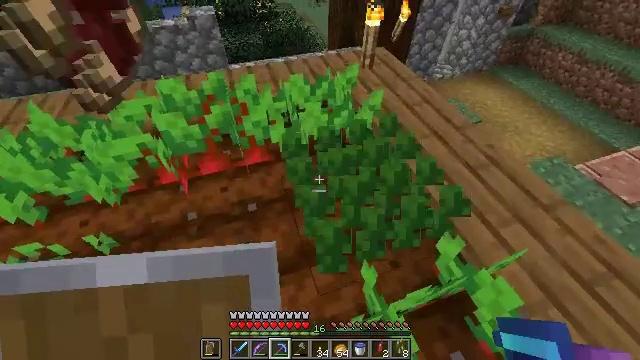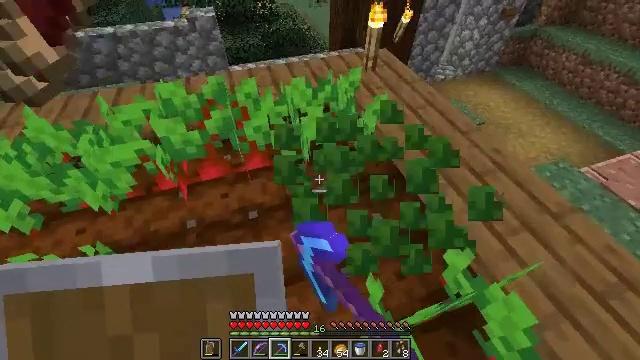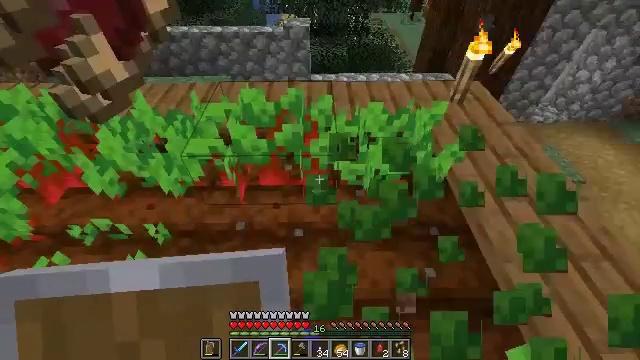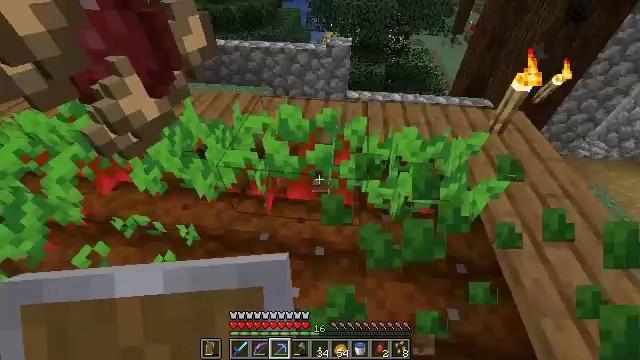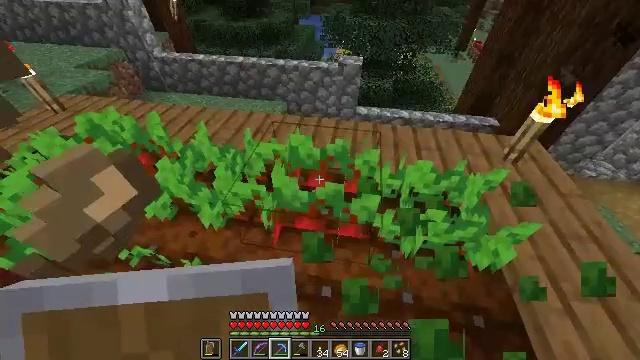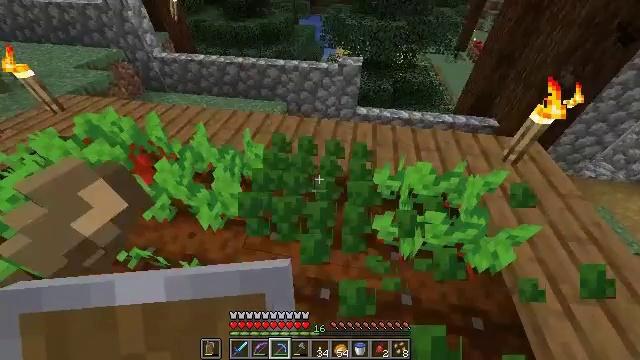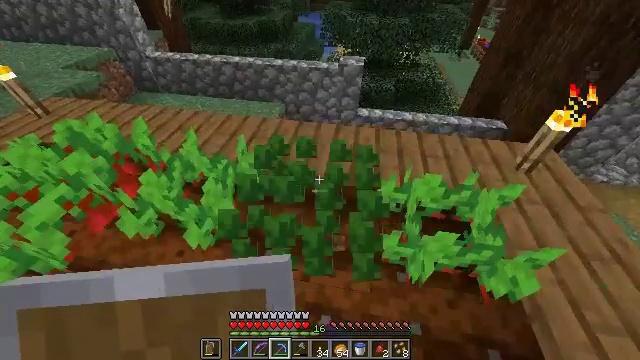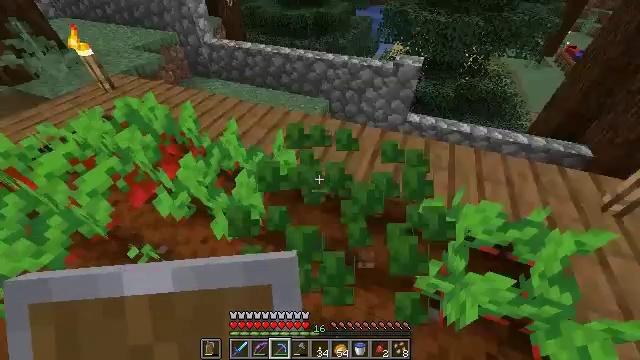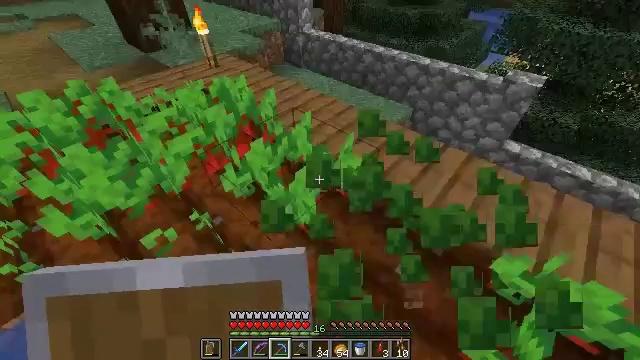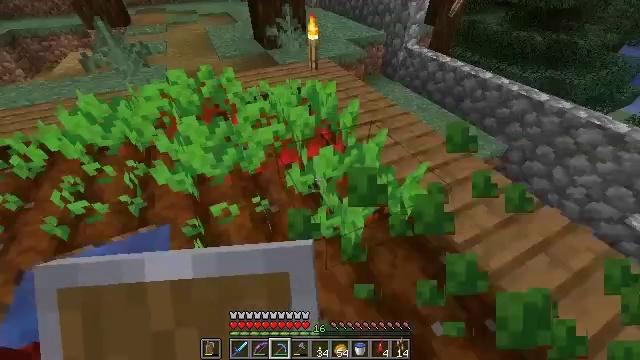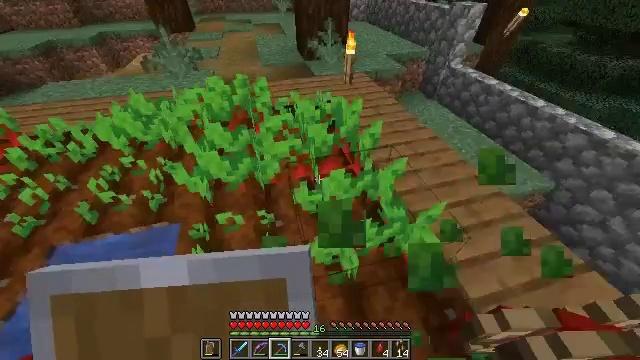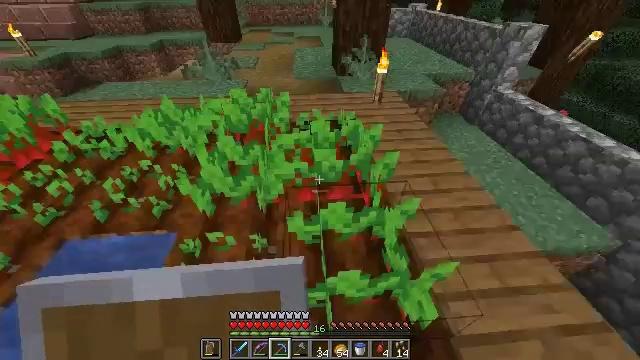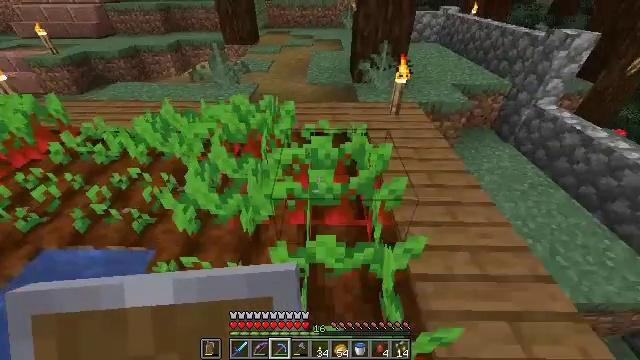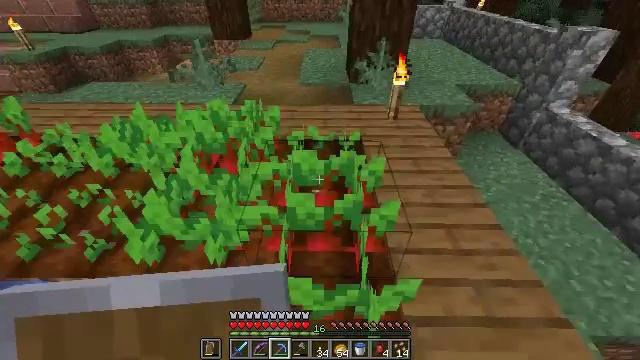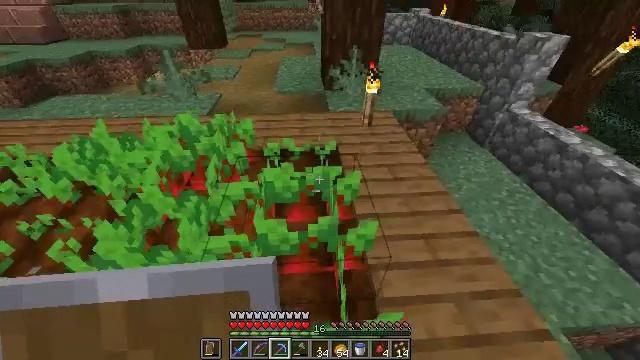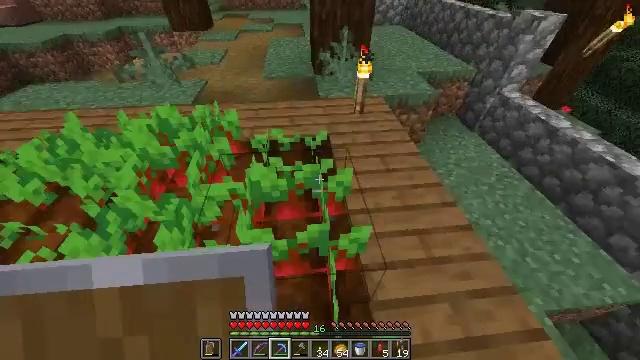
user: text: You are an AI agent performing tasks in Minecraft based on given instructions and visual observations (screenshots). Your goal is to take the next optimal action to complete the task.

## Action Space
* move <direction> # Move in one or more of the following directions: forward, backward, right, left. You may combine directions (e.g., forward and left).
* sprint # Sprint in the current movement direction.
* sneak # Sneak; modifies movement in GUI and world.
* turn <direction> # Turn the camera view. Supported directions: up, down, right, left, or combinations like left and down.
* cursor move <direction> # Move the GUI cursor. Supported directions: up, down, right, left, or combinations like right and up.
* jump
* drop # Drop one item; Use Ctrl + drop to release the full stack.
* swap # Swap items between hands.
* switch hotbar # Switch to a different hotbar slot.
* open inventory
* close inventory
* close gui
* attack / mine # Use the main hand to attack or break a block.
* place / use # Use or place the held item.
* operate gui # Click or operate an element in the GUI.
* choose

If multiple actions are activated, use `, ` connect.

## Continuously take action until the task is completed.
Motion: motion action
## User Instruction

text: Harvest beetroots from the farm.
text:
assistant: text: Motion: attack / mine
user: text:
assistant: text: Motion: move forward, turn left and up
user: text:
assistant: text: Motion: move forward, turn left and up
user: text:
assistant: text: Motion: move forward, turn left
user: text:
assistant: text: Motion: attack / mine
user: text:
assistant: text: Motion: attack / mine
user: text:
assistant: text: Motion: move forward, turn left
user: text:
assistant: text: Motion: move forward, turn left
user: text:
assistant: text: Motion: move forward and move right, turn left
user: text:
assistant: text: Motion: move forward and move right, turn left and up
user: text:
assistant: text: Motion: move forward and move right, turn left and up
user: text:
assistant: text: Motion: move forward, turn left and up
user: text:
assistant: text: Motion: move forward
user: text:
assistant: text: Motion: move forward, turn right
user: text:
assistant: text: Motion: move forward, turn right and down
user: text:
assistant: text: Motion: turn left and down
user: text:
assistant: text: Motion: turn left and down
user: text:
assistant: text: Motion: turn left and down
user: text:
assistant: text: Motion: attack / mine
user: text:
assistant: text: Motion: move forward, turn left and up, attack / mine
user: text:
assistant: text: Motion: move forward, turn left and up
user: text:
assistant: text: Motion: move forward, turn left
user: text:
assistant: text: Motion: move forward and move right, turn left
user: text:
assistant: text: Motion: move forward and move right, turn left and down
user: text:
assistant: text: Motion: turn left and down
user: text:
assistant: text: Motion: turn left, attack / mine
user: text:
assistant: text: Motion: attack / mine
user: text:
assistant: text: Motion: no_op
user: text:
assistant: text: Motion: move forward
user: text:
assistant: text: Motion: move forward